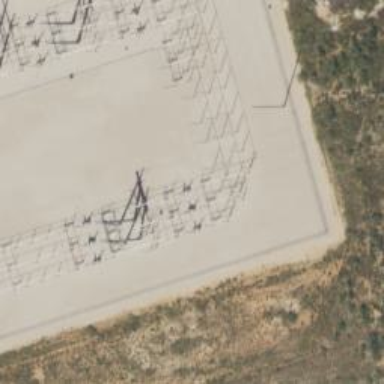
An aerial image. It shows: Switch for power supply.